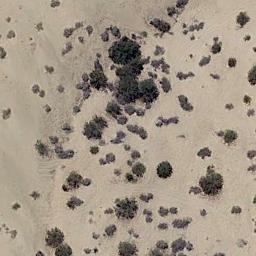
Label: chaparral